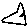
Label: triangle